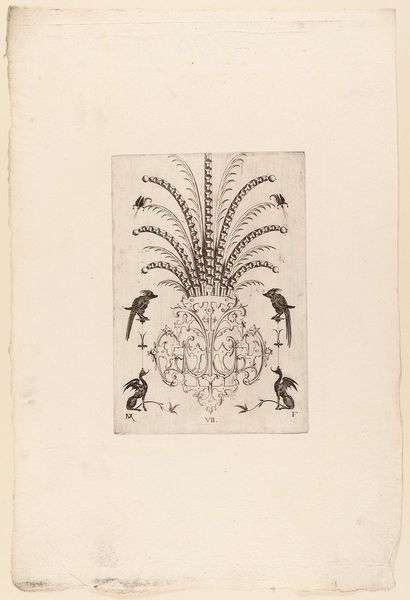
Titel: Eine Agraffe
Künstler: Daniel Mignot
Standort: Hamburg
Institution: Museum für Kunst und Gewerbe Hamburg
Schlagwörter: vogel, schmuck, schwarz, zeichnung, tier, pflanze, brosche, renaissance, grafik, graphik, ornamente, fotografie, photographie, spange, schnalle, druckgraphik, druckgrafik, stich, gestalten, kunstgewerbe, fabelwesen, kupferstich, kunsthandwerk, ungeheuer, drache, monster, groteske, fabeltier, fabeltiere, goldschmiedearbeit, agraffe, gerippt, zwitterwesen, monstrum, juwelen, reproduktionen, industriedesign, druckerzeugnisse, schweifwerk, büttenpapier, ornamentstich, vorlageblätter